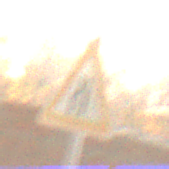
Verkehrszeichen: EinseitigVerengteFahrbahnLinks
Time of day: SunriseSunset
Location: Roofed (Suburban)
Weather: Clear
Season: NotSpecified
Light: Natural